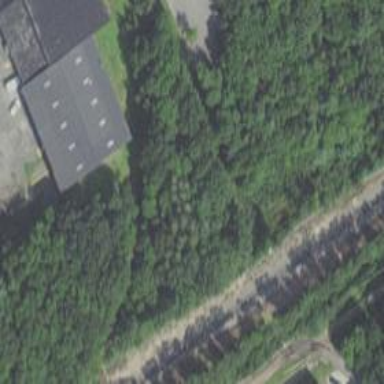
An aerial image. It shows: Disused railway.